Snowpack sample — Loveland Pass, Silver Plume, Colorado, USA (12/14/25, 10:50 AM MST)
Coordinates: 39.664, -105.882
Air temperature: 36 °F
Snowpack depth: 67 cm
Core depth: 10 cm
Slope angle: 6°, slope face: 326°
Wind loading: low
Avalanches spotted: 0
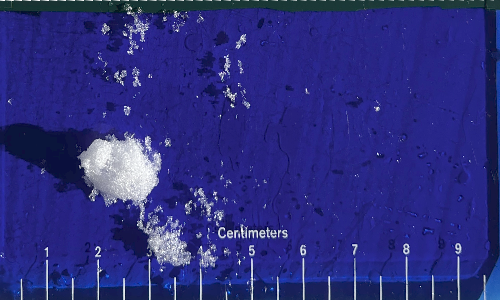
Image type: core
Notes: No avalanches spotted, very late start to the season with minimal snowpack